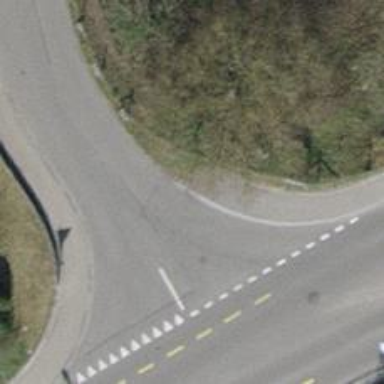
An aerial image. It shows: Kerb barrier.